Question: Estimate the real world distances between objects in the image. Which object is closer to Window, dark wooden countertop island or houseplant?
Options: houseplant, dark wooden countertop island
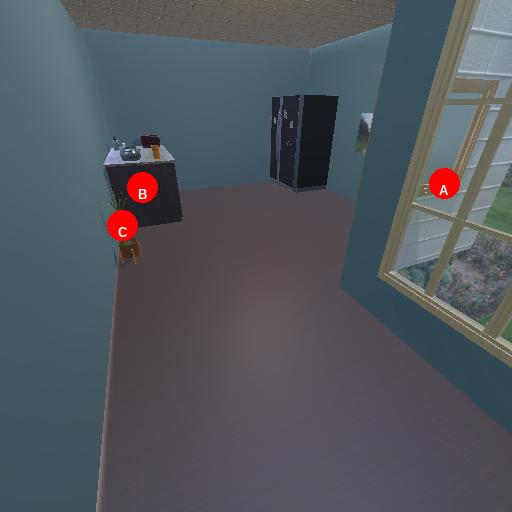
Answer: houseplant